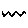
Label: zigzag